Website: apple
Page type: account-selection
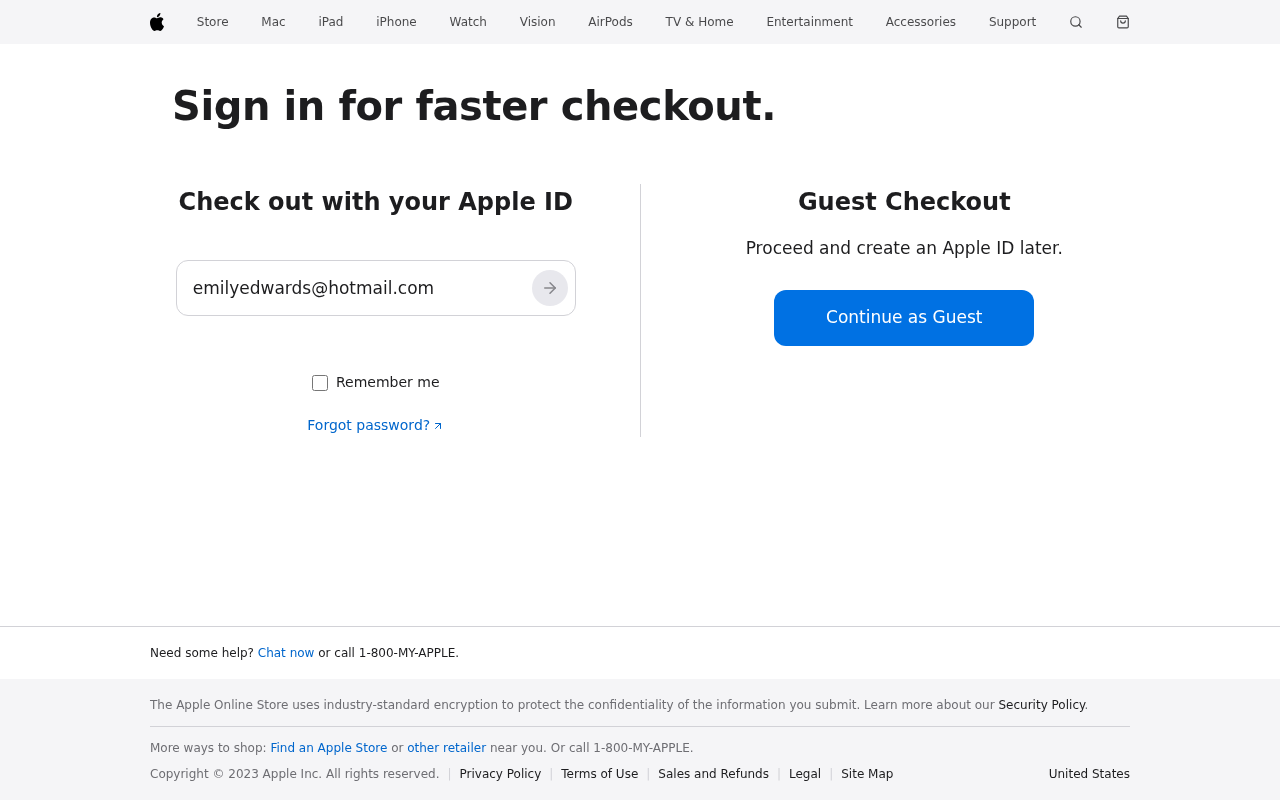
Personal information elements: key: PII_EMAIL
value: emilyedwards@hotmail.com